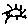
Label: sun